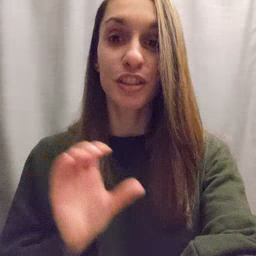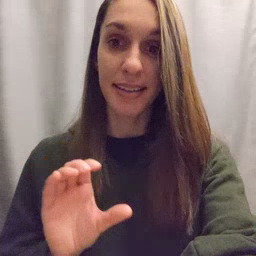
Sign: chocolate